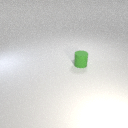
small green rubber cylinder